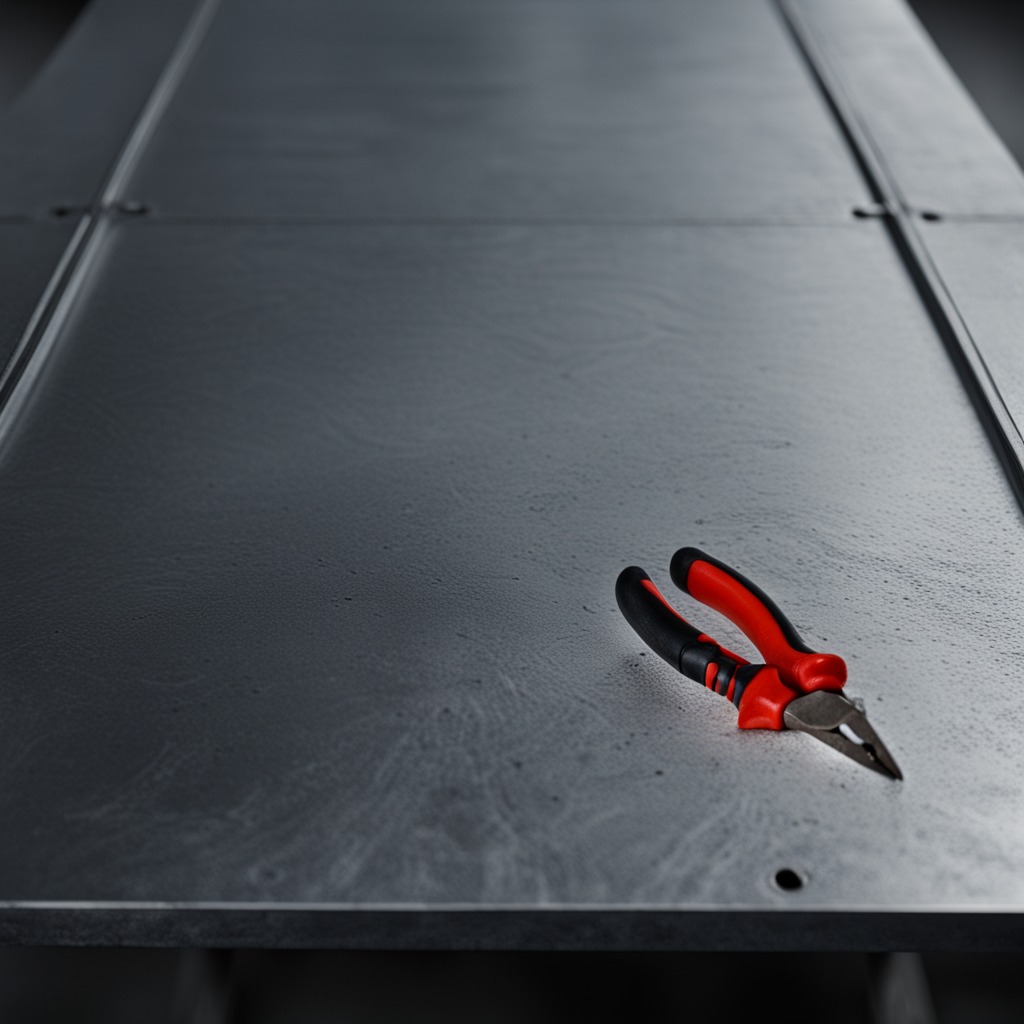
A plier lies on a cold steel table in a mining workshop.